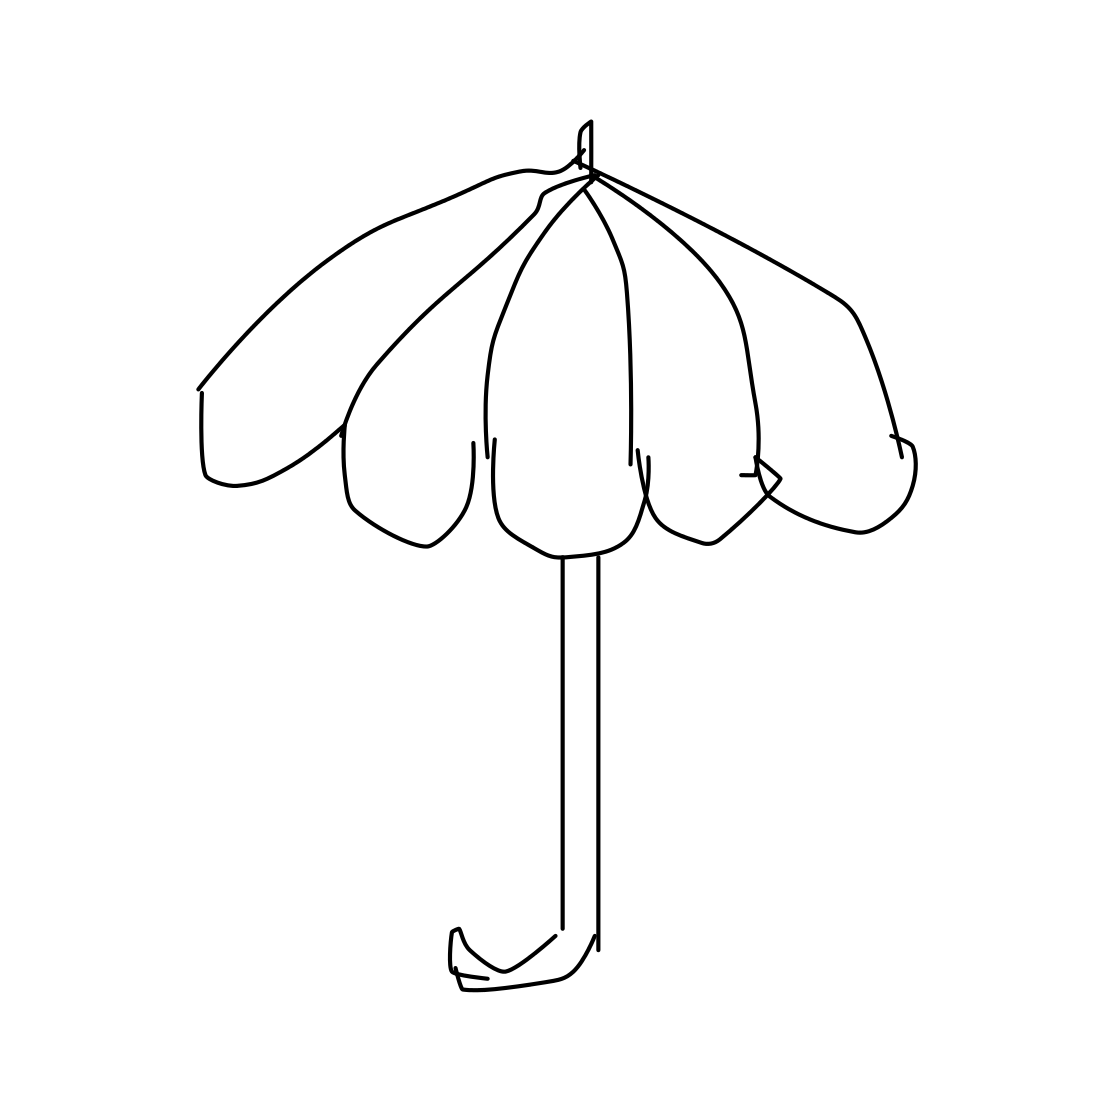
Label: umbrella